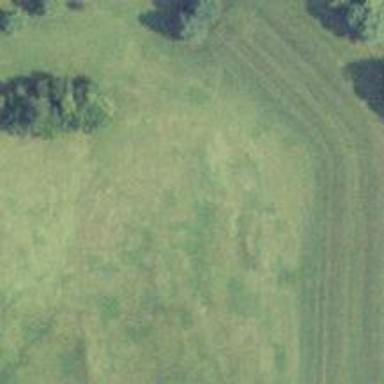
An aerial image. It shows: Grass area designated as golf tee.